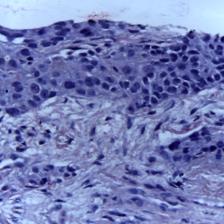
Diagnosis: OSCC